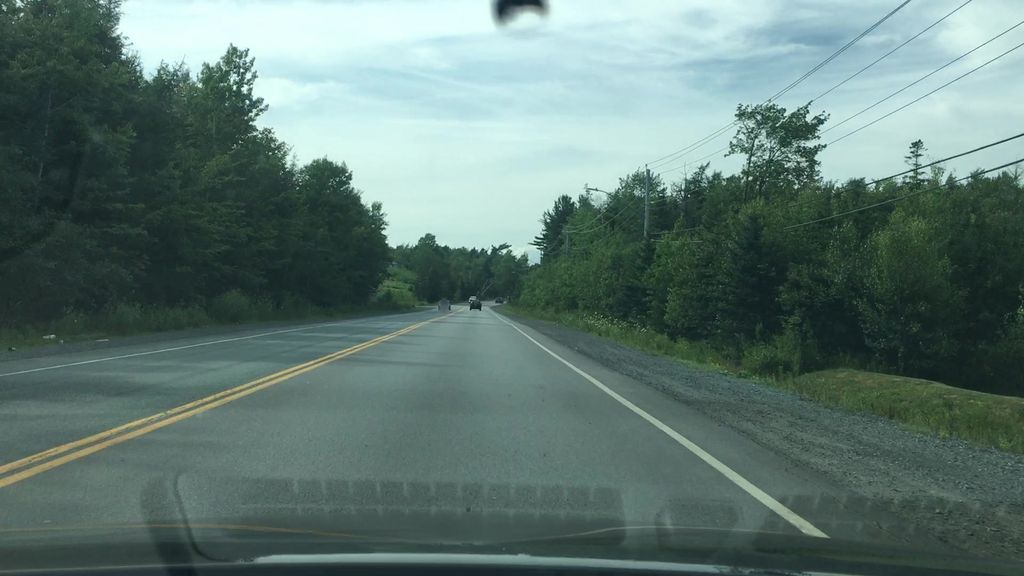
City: halifax